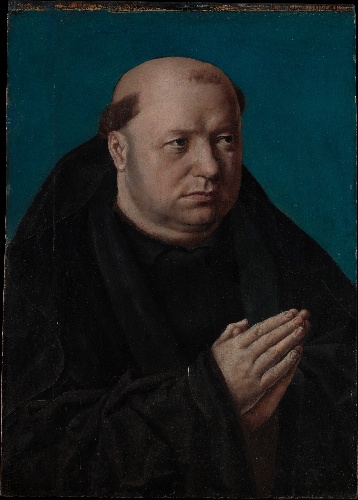
Title: Portrait of a Monk in Prayer
Artist: French Painter
Artist bio: ca. 1500
Object type: Painting
Classification: Paintings
Medium: Oil on wood
Dimensions: Overall 13 1/4 x 9 1/2 in. (33.7 x 24.1 cm); painted surface 13 1/8 x 9 1/2 in. (33.3 x 24.1 cm)
Department: European Paintings
Credit line: Fletcher Fund, 1937
Accession year: 1937
Repository: Metropolitan Museum of Art, New York, NY
Tags: Men|Portraits|Monks